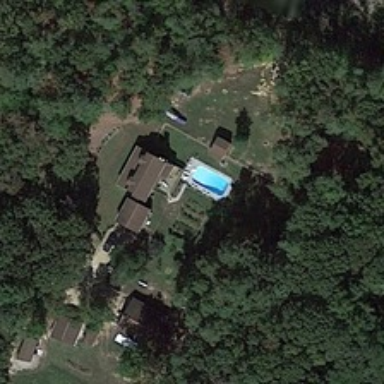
Many green trees are around several buildings with a swimming pool .